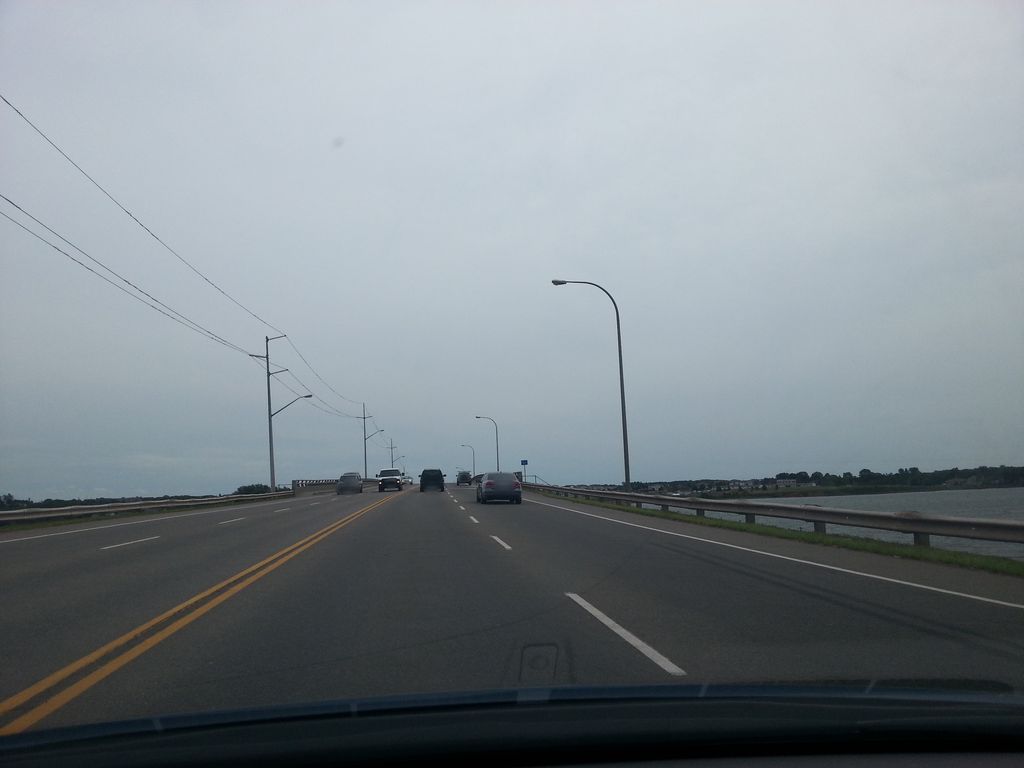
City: charlottetown